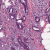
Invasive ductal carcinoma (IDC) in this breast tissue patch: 1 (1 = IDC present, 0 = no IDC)